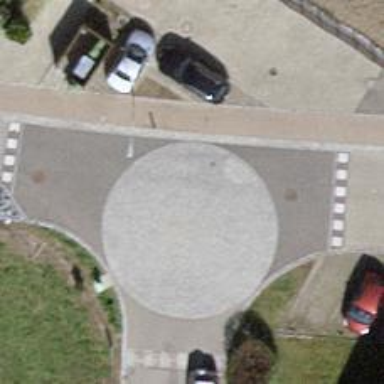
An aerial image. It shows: Traffic calming table.